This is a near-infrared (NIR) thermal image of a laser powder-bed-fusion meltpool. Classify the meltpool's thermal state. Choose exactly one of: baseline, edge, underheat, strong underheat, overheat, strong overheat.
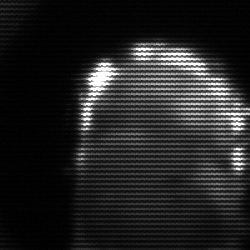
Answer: baseline